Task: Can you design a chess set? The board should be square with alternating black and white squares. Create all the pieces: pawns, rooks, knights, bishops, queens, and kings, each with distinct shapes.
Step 416:
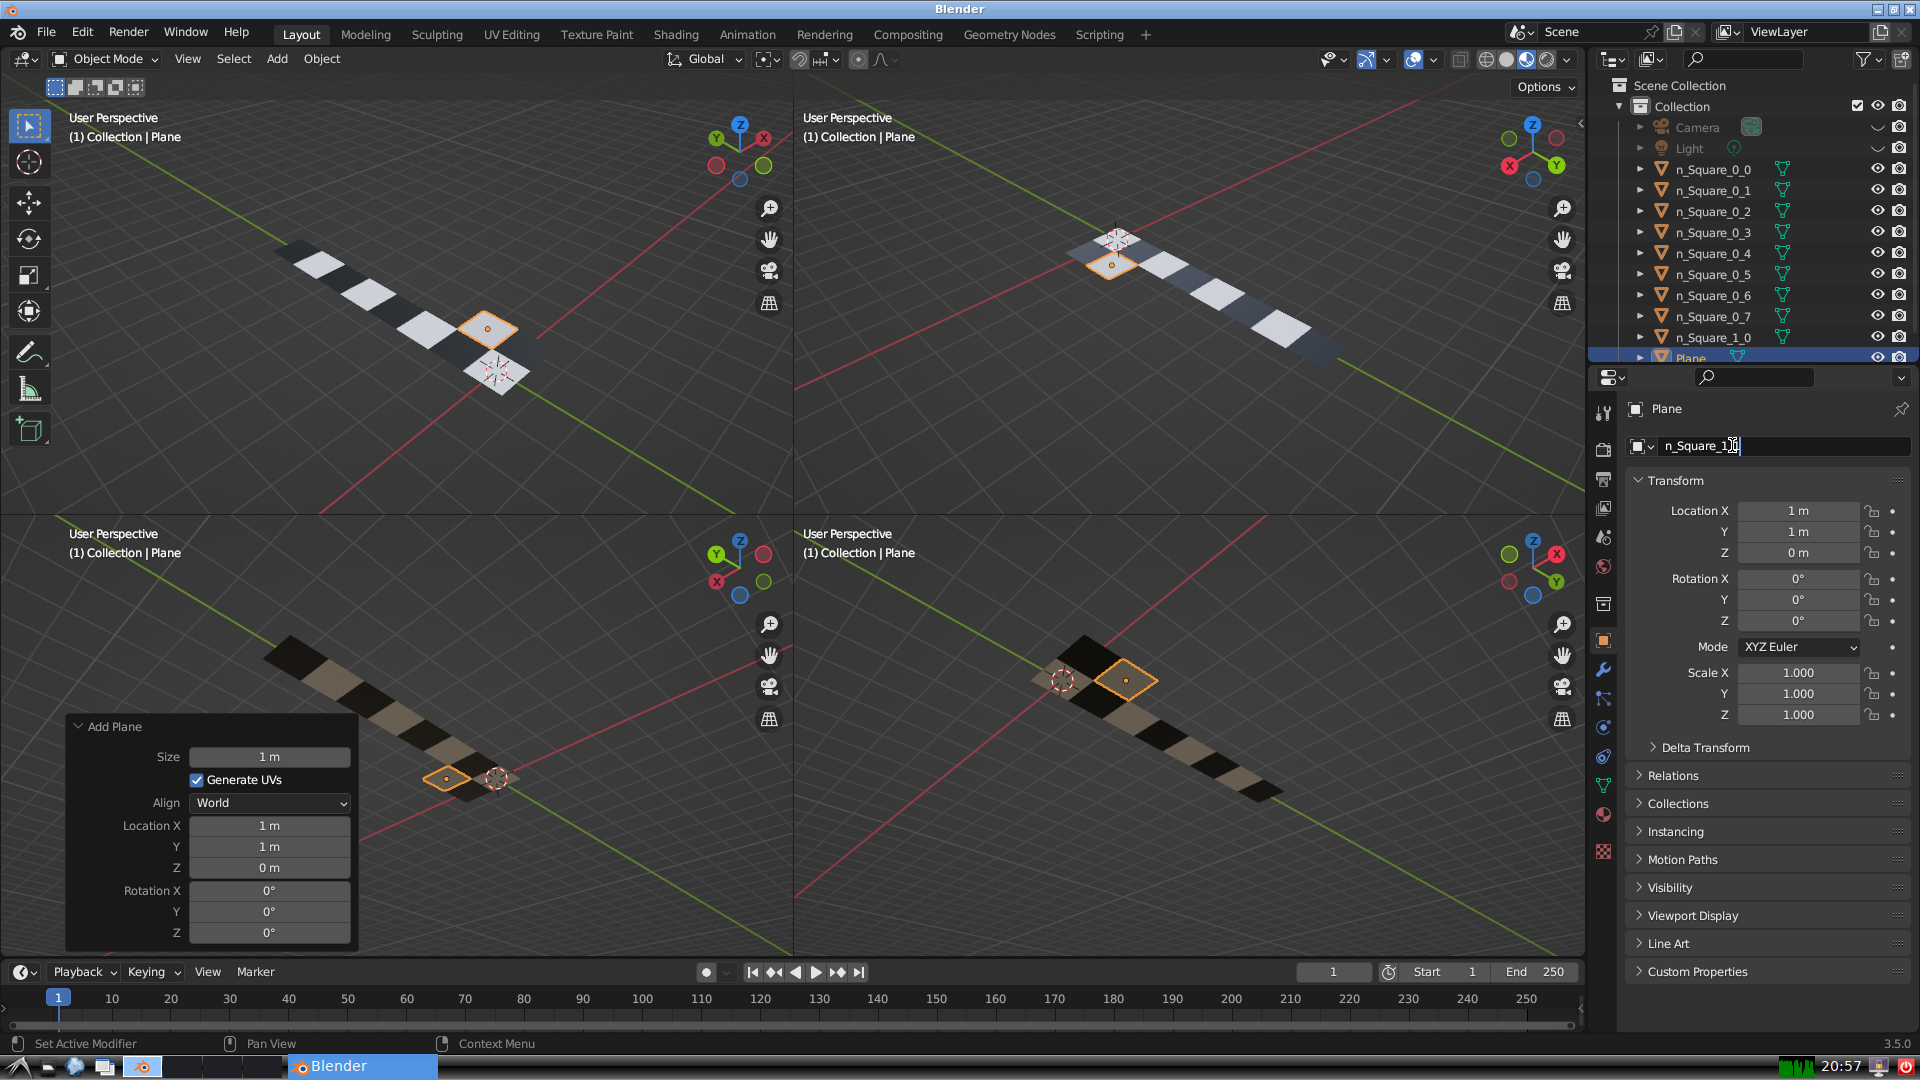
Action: {"key_press": ['Return']}